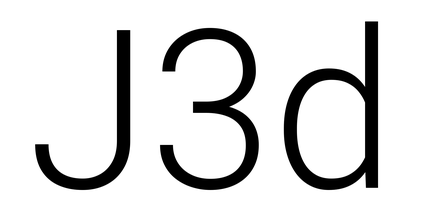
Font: Roboto_Light